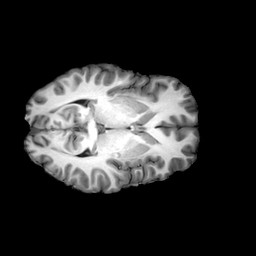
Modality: T1w
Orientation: axial
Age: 28
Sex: male
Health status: ill